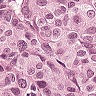
Metastatic tissue present: yes